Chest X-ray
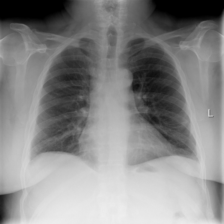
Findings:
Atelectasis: positive
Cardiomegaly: negative
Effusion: negative
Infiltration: negative
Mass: negative
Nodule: negative
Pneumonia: negative
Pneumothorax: negative
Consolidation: negative
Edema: negative
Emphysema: negative
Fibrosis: negative
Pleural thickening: positive
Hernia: negative